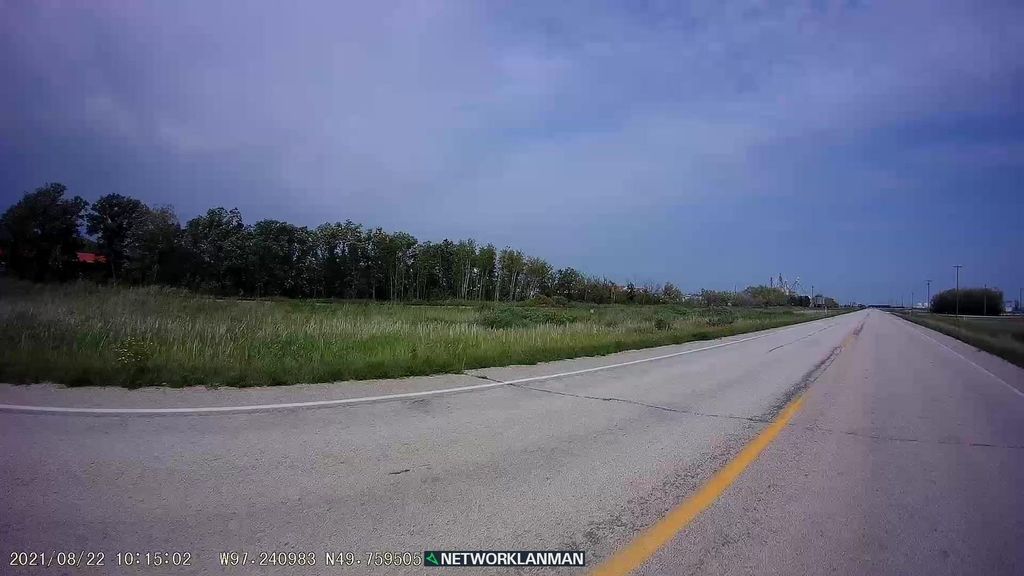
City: winnipeg